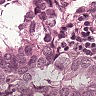
Metastatic tissue present: yes